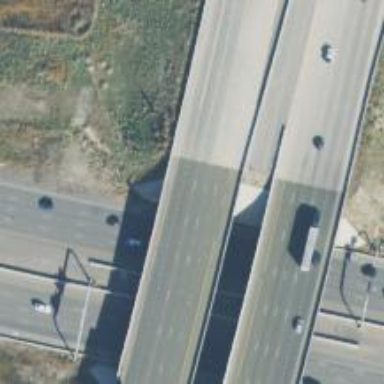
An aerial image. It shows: Asphalt surface motorway with expressway access.